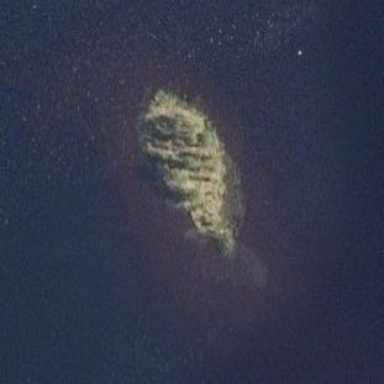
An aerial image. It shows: Islet.